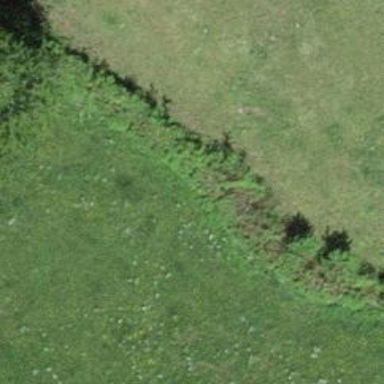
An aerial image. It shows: Hedge barrier.